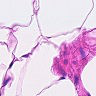
Metastatic tissue present: no